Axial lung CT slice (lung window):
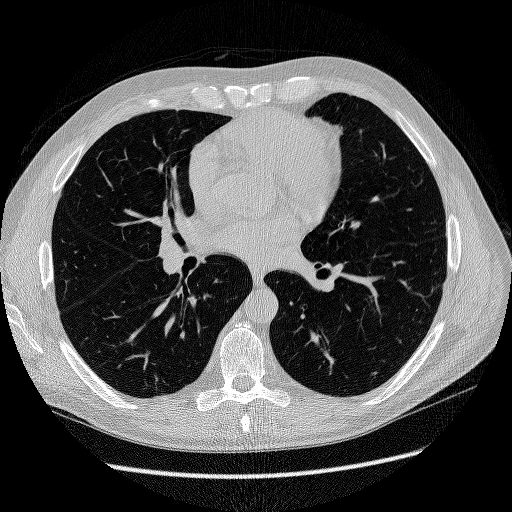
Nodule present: no